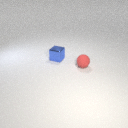
small blue metal cube behind small red rubber sphere